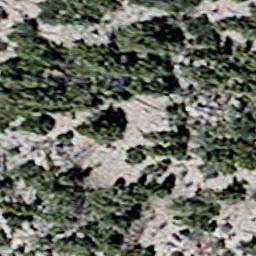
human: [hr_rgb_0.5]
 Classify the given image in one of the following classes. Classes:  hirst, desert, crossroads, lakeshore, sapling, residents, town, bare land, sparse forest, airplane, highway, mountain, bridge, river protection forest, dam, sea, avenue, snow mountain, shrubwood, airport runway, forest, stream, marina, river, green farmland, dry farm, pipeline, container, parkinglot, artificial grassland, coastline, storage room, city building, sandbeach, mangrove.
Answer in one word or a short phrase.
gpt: sparse forest